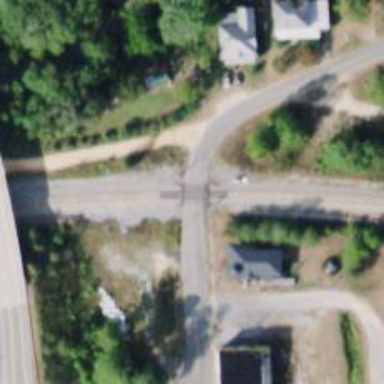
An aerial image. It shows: Level crossing with lights at railway intersection.